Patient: sex M, age 26
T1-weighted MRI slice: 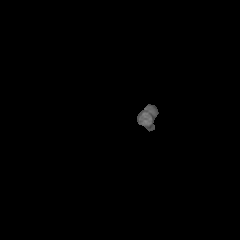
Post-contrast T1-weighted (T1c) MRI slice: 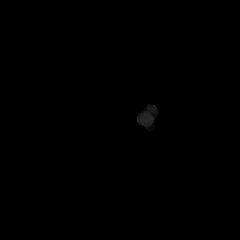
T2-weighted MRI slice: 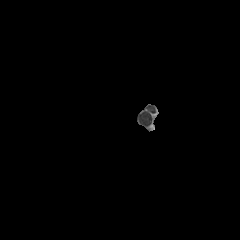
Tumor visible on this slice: no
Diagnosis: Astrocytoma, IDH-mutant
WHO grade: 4